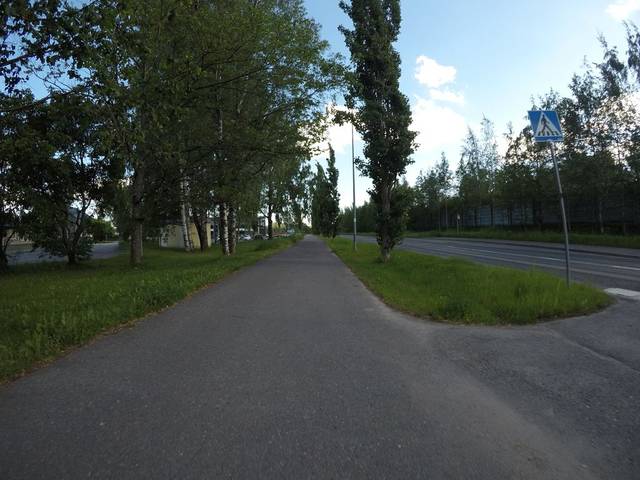
Region: Finland
Coordinates: 60.982, 24.468